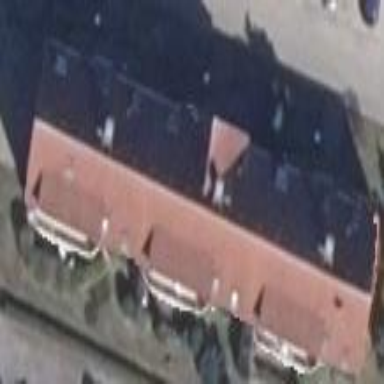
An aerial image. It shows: View of apartment building.